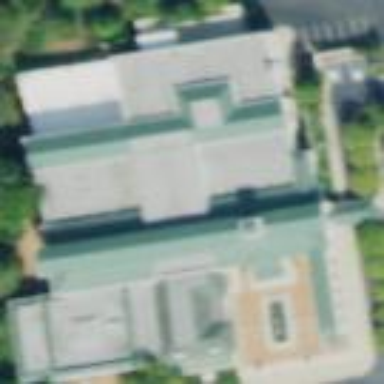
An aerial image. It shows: Museum building.